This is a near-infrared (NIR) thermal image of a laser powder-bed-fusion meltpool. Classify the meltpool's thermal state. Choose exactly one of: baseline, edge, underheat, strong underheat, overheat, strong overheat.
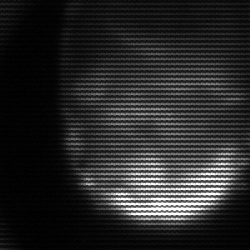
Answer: edge